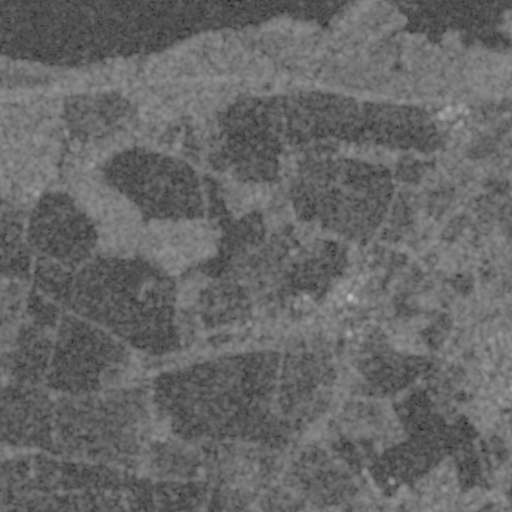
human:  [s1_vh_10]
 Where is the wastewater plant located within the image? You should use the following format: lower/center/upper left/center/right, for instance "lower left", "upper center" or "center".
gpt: The wastewater plant is located in the upper right of the image.
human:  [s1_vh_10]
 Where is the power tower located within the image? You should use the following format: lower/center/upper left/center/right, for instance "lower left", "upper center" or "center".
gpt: There is no power tower in the image.

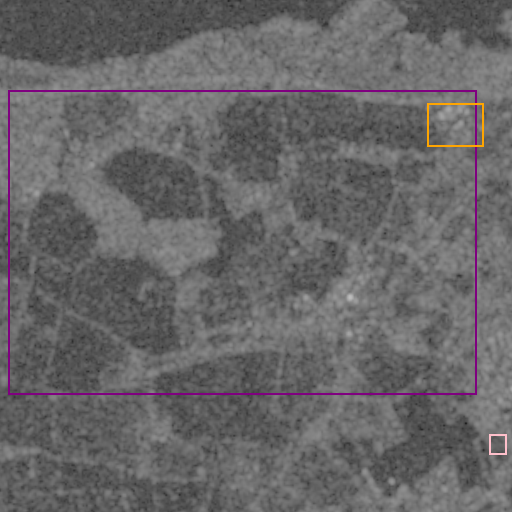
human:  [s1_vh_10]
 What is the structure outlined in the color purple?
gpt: The structure outlined in purple is a crop field.
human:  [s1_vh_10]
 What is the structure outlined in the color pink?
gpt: The structure outlined in pink is a park.
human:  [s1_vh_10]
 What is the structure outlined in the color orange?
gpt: The structure outlined in orange is a wastewater plant.
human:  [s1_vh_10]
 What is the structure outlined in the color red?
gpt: There is no red outline.